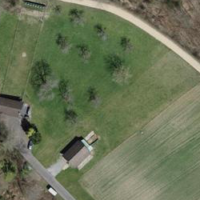
EUNIS habitat code: 44
Species observed at this site:
Primula veris